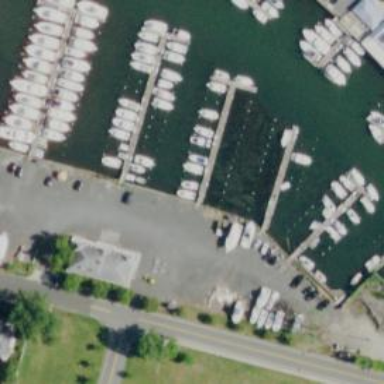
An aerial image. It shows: Marina area for leisure land.